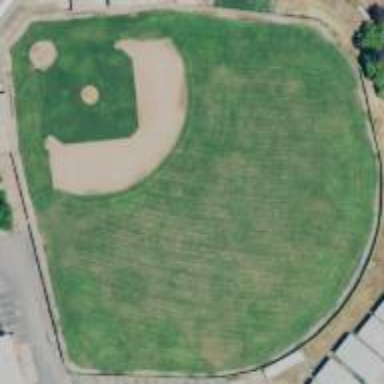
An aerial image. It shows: Baseball pitch for leisure land.